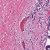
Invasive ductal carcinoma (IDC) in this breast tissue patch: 1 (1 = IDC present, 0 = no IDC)